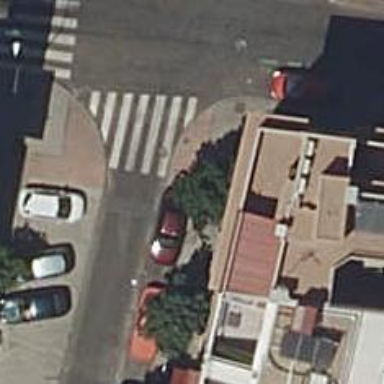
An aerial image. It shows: Uncontrolled crossing on the road.